Aerial crown-view tile of a tropical tree (Barro Colorado Island, Panama), acquired 20250915:
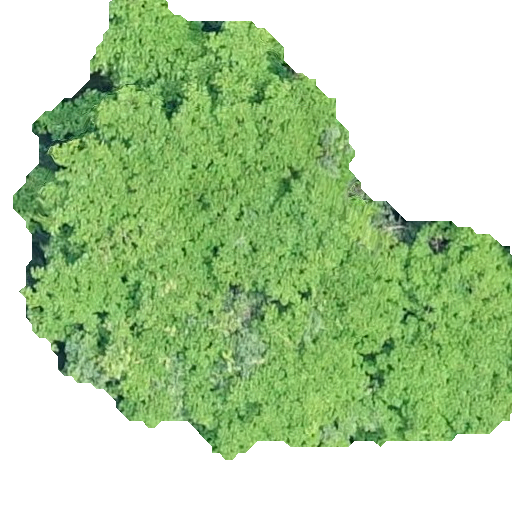
Species: Tachigali panamensis
GBIF accepted scientific name: Tachigali panamensis
Crown area: 226.063 m²